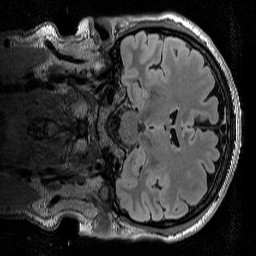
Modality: T2w
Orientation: coronal
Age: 46
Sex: male
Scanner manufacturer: siemens
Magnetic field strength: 3 T
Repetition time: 5 s
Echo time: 0.386 s